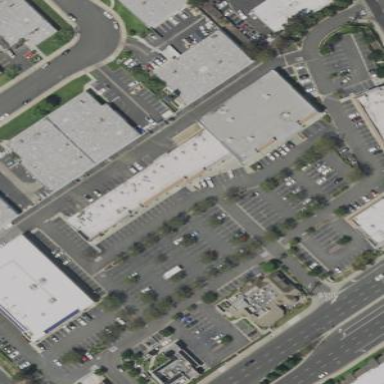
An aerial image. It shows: Retail area.